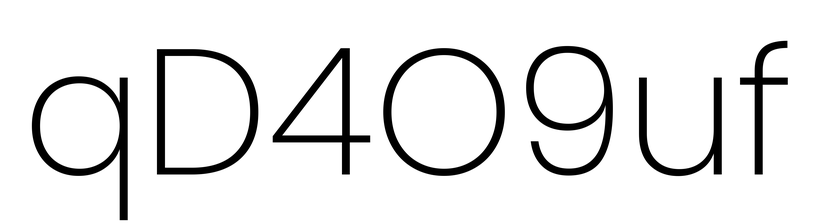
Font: Poppins-ExtraLight